A scalogram (wavelet time-scale view) of one vibration snapshot from a rotating machine is shown. Based on the visible evidence, which rotor condition applies: normal, misalignment, unbalance, looseness?
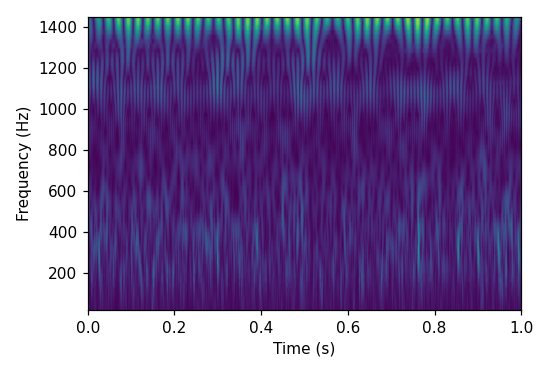
Answer: unbalance